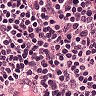
Metastatic tissue present: no